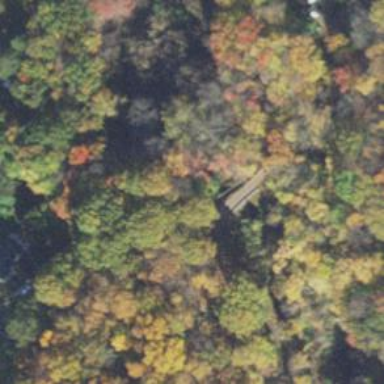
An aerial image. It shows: Bridge supported by pillars.